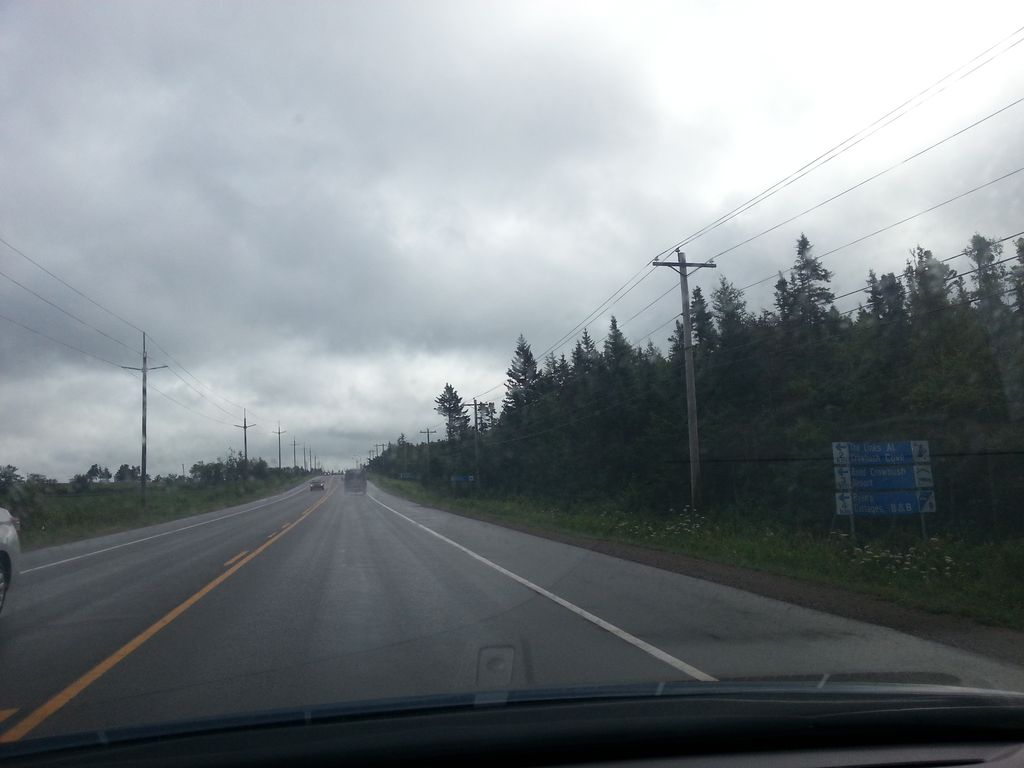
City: charlottetown